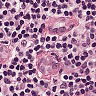
Metastatic tissue present: no